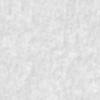
Label: no_change